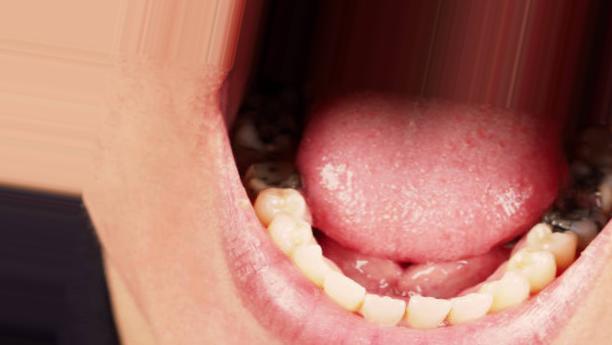
Condition: Caries